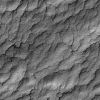
Atmospheric dust classification: not_dusty